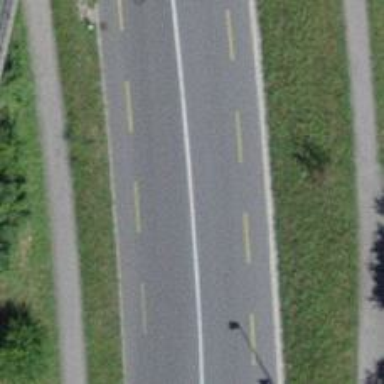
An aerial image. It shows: Primary highway with cycle lane on both sides.